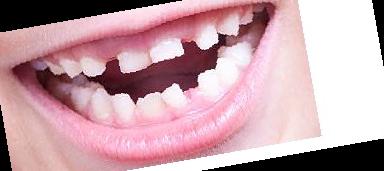
Condition: hypodontia